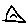
Label: triangle